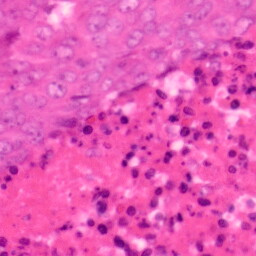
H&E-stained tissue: Colon